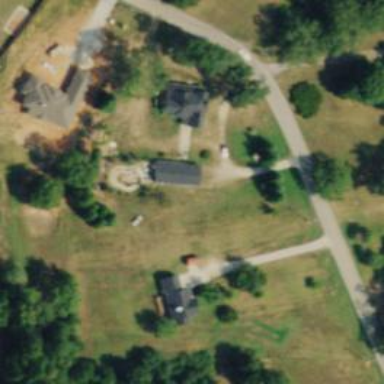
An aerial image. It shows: Driveway.